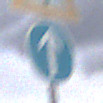
Verkehrszeichen: VorgeschriebeneFahrtrichtungGeradeaus
Zusatzzeichen oben: Lichtzeichenanlage
Umgebung: Outdoor, Suburban
Tageszeit: MorningAfternoon
Wetter: PartlyCloudy
Licht: Natural
Jahreszeit: NotSpecified
Kontrast: LowContrast